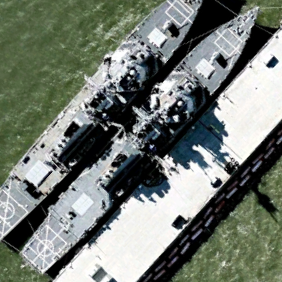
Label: destroyer